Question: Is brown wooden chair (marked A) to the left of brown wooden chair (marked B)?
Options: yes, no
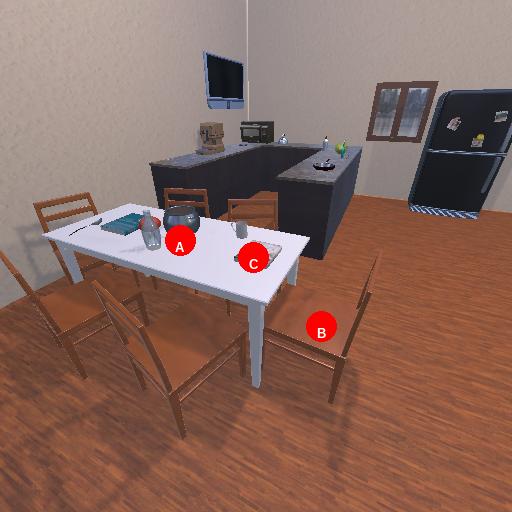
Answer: yes